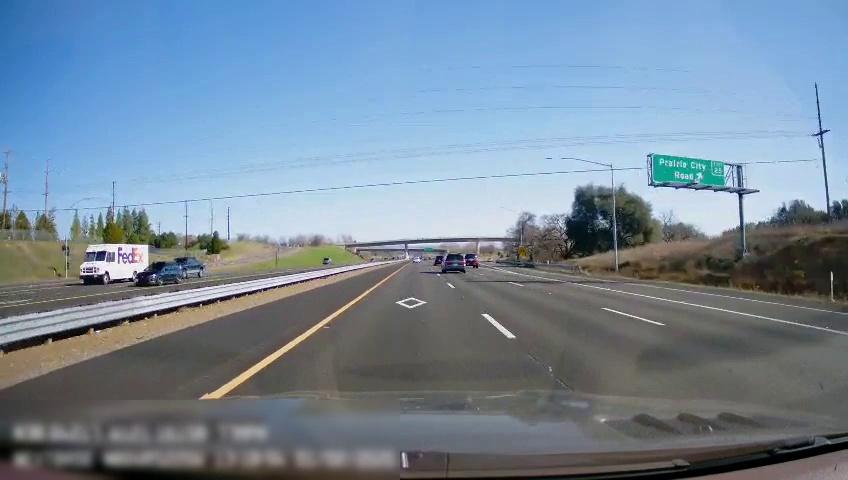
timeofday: Day
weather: Sunny
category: Drivable Space
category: Drivable Space
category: Vehicles | Truck
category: Vehicles | Car
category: Vehicles | Car
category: Vehicles | SUV
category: Vehicles | Car
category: Vehicles | SUV
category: Lanes | Opposite Lane
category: Lanes | Opposite Lane
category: Lanes | Current Lane
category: Lanes | Current Lane
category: Lanes | Alternate Lane
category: Lanes | Alternate Lane
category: Lanes | Alternate Lane
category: Lanes | Alternate Lane
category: Traffic | Signs